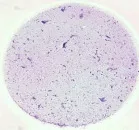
Hematoxylin-eosin (H&E) staining and immunohistochemical evaluation of the tissue obtained using needle biopsy (10x). H&E staining of tumor cells from the ascitic fluid (0.5x).
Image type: pathology (gram)